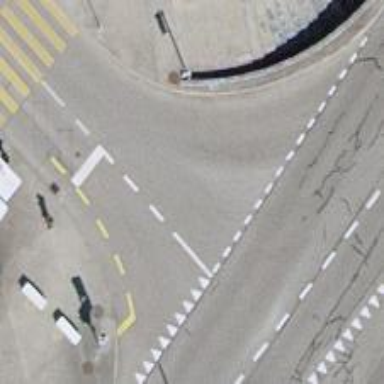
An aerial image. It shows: Road with traffic signals.